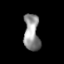
Tissue: skin
Cell type: Epithelial cells
Senescence score: 0.2825
Nuclear area (px): 559
Mean DAPI intensity: 145.19